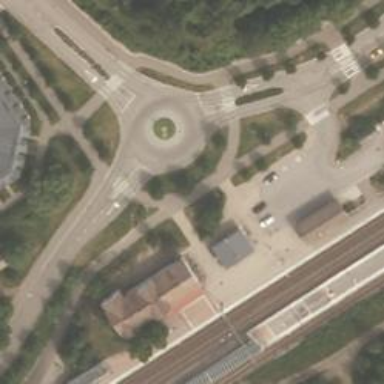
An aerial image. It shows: Tertiary road with asphalt surface leading to roundabout.